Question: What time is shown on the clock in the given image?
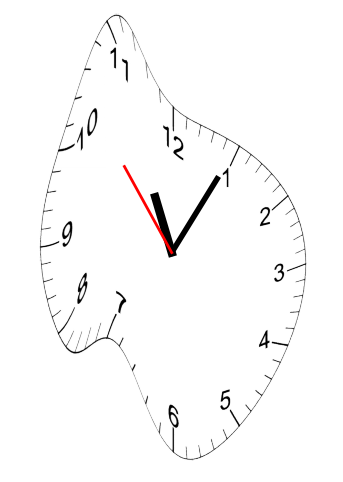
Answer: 11:04:53